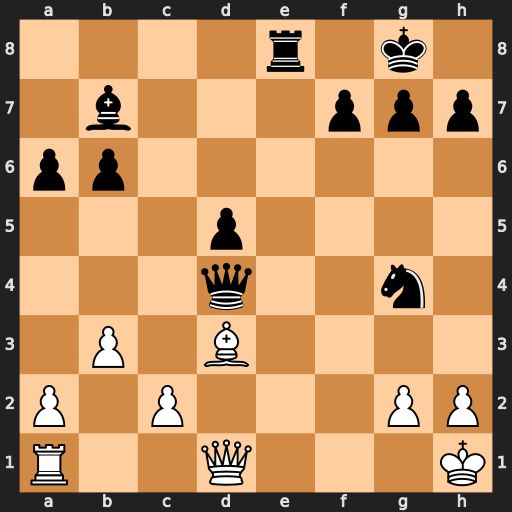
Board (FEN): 4r1k1/1b3ppp/pp6/3p4/3q2n1/1P1B4/P1P3PP/R2Q3K
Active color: w
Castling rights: -
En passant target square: -
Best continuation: Bxh7+ Kxh7 Qxd4